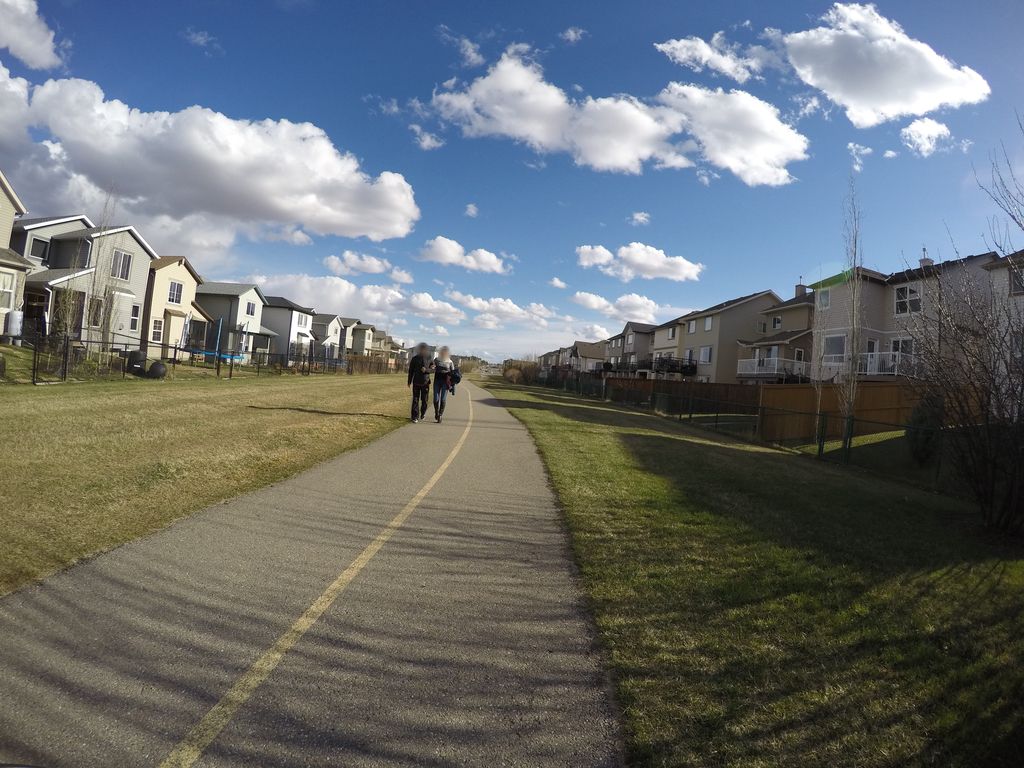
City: calgary